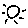
Label: sun